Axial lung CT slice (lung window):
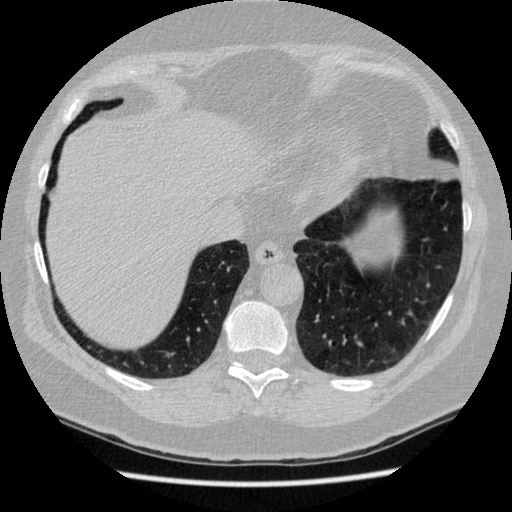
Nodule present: no